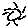
Label: sun